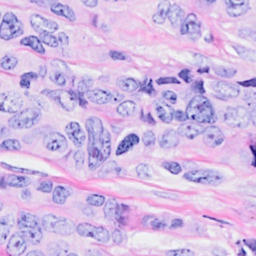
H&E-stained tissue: Breast